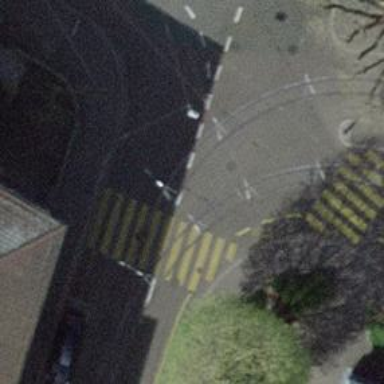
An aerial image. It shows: Crossing for the railway.